Question: We're testing the failover behaviour using the MariaDB JDBC connector Aurora specific features.
We've set the JDBC URL as <URL>:
'''
jdbc:mysql:aurora://cluster.cluster-xxxx.us-east-1.rds.amazonaws.com/db
'''
The problem is that as soon as we add the 'aurora:' part in the URL schema, we can see an increase in the connections to the database writer until the point that we've to rollback the change (it even reaches 3.000 connections).
Versions:
- <URL>
Configuration:
'''
master {
profile = "slick.jdbc.MySQLProfile$"
db {
driver = "org.mariadb.jdbc.Driver"
url = "jdbc:mysql:aurora://cluster-name.cluster-xxx.us-east-1.rds.amazonaws.com/db_name?characterEncoding=utf8mb4&rewriteBatchedStatements=true&usePipelineAuth=false"
user = "rw_user"
password = "rw_user_pass"
numThreads = 20
queueSize = <PHONE>
}
}
slaves = [
{
profile = "slick.jdbc.MySQLProfile$"
db {
driver = "org.mariadb.jdbc.Driver"
url = "jdbc:mysql:aurora://cluster-name.cluster-ro-xxx.us-east-1.rds.amazonaws.com/db_name?characterEncoding=utf8mb4&usePipelineAuth=false"
user = "ro_user"
password = "ro_user_pass"
numThreads = 20
queueSize = <PHONE>
}
}
]
'''
We'd tried to add the 'aurora:' part to the JDBC URL schema after upgrading the MariaDB connector version, but the number of connections to the Reader started to increase again:

If we run a 'show processlist' on the read only endpoint, we can see all the opened connections in "cleaned up" state, and "Sleep" command.
We'd removed the 'aurora:' part from the read only endpoint just in order to stabilize the number of connections to it. Is it possible that the driver searches for the cluster master while opening connections? That would explain this kind of behaviour.
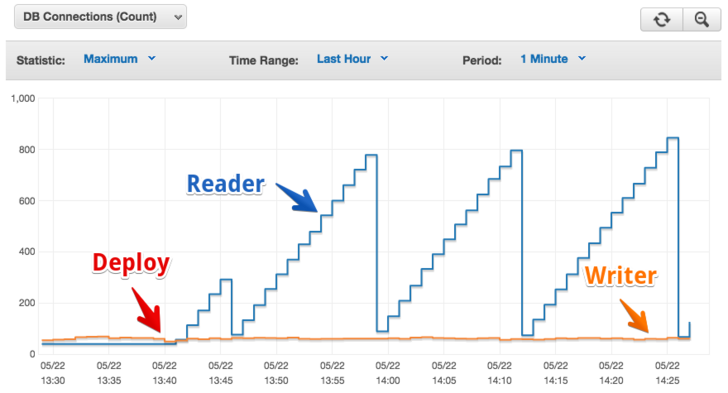
Answer: When using the "aurora" keyword, driver , under the hood, create 2 connections:
- -
The goal is always to save resources on the main server. Generally, only one pool is configured. The driver then uses the connection to the primary / replica according to [Connection.setReadOnly] [1].
When you have separate "write" / "read" pools, using the configuration "failover" will solve your issue: Driver will use only one real connection.
This way, there will be no "wasted" connection.
Failover will then be handled differently, but with the same results (for example, a query not in a transaction that is to be sent to a replica that just crashed will not directly use the primary connection as when using the "aurora" configuration, the driver will recreate a new connection to another replicas before executing the query).